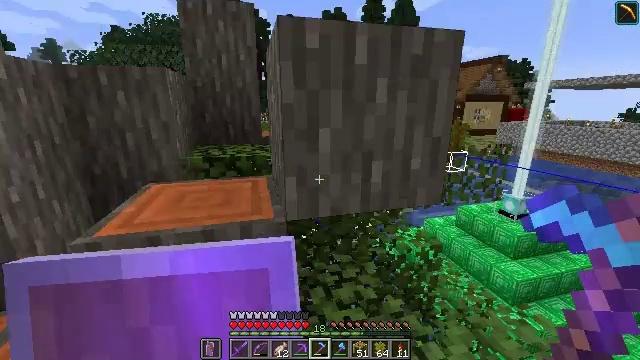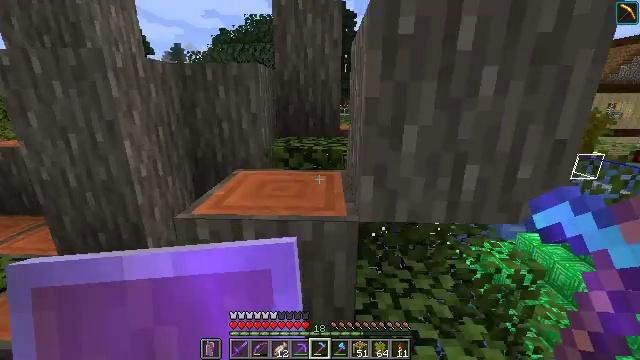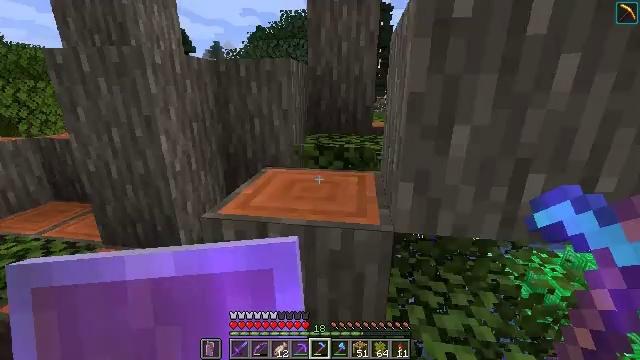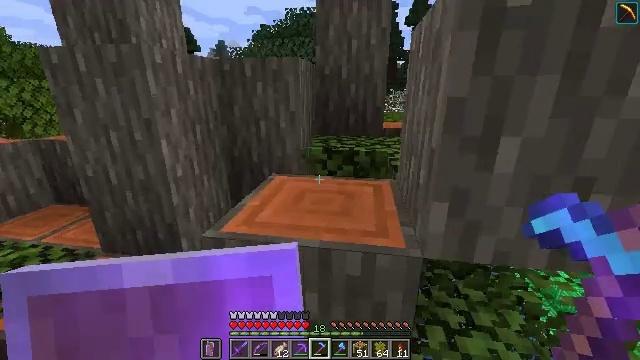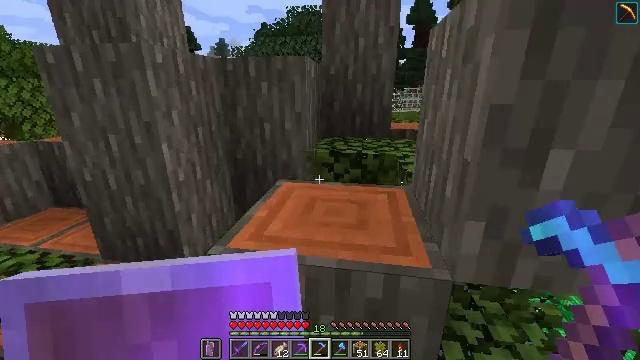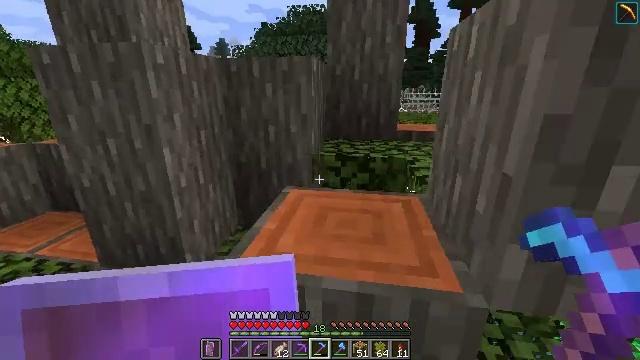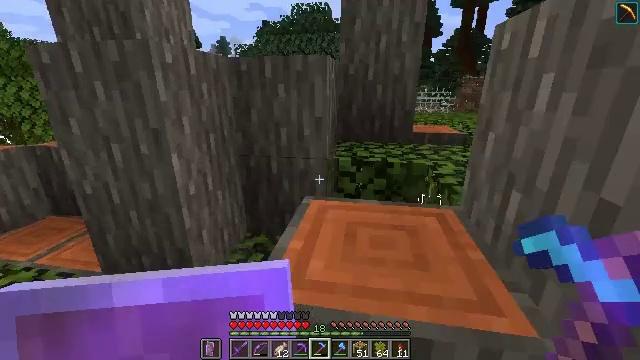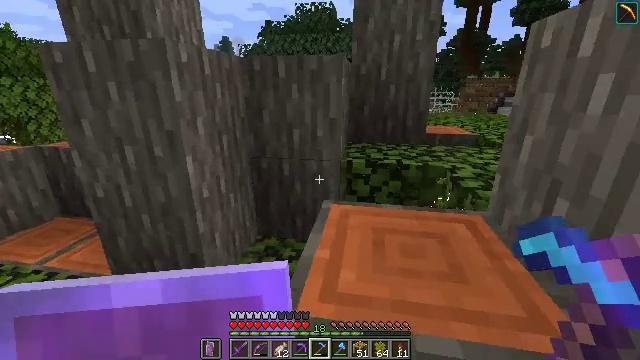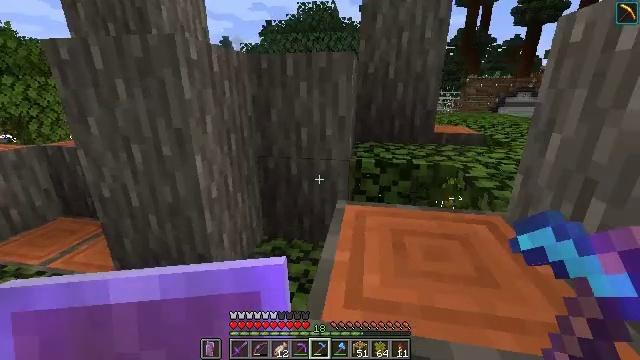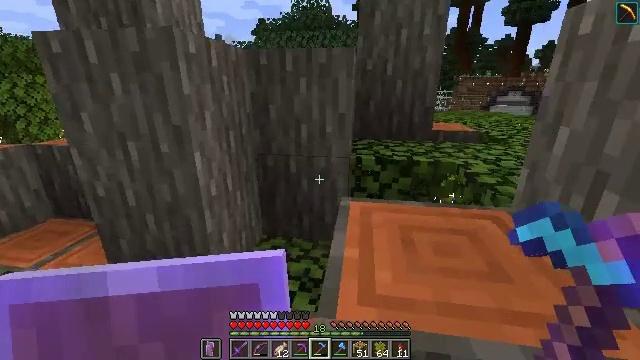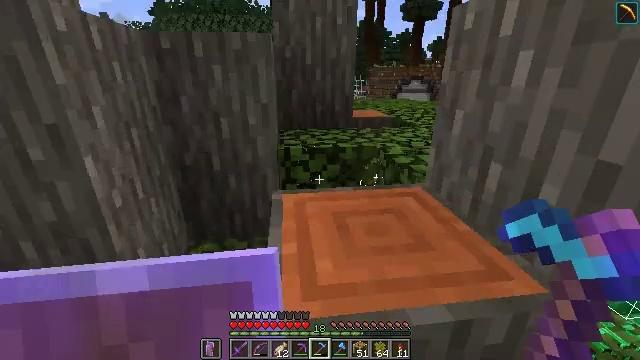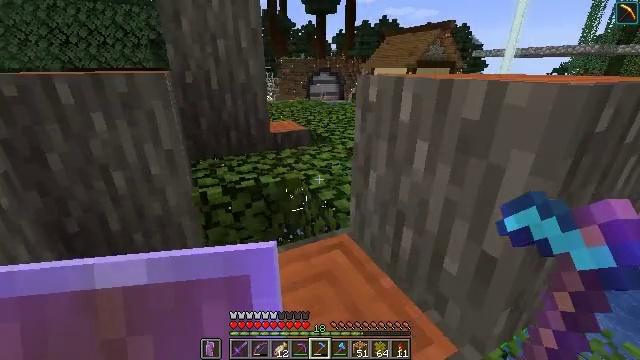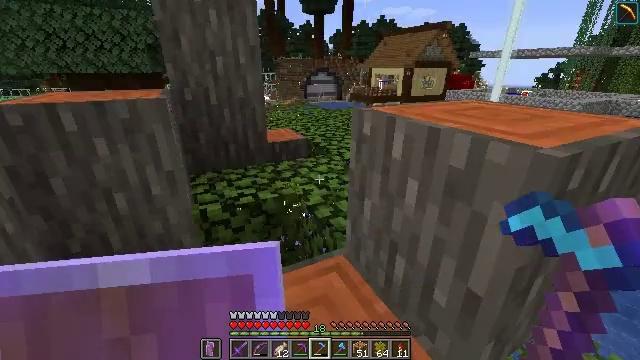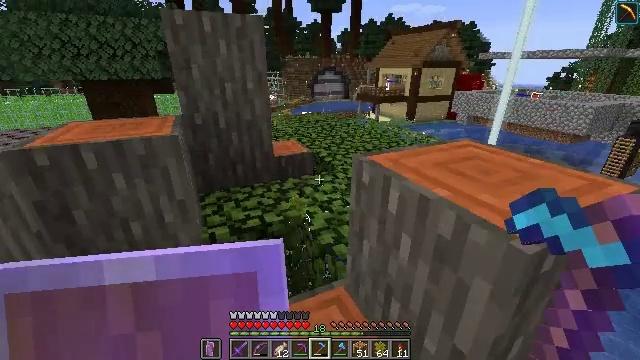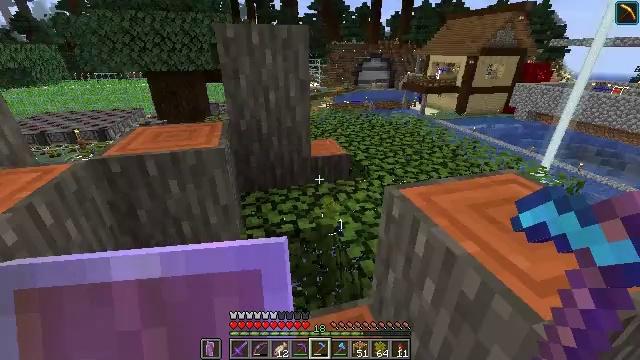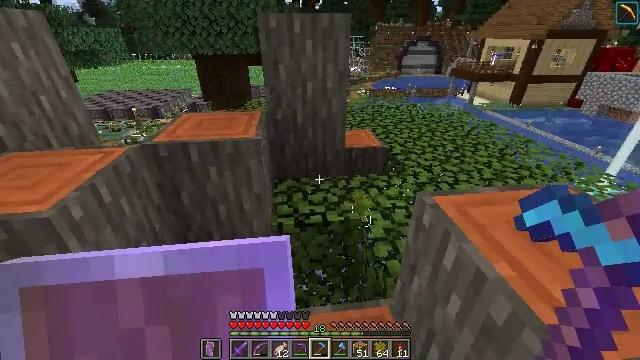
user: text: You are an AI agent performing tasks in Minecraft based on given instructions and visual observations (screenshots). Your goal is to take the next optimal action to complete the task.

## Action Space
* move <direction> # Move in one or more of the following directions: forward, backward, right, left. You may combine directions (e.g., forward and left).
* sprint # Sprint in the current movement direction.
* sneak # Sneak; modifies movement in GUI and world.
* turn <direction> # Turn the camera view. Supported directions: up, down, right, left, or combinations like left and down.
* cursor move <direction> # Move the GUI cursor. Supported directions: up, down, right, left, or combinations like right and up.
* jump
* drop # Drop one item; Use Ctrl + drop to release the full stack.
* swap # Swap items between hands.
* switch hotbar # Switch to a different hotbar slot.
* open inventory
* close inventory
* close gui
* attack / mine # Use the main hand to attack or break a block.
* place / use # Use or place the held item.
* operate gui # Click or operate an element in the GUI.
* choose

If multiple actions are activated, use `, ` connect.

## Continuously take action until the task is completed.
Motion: motion action
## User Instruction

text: Gather acacia leaves by breaking them.
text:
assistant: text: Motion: move forward, turn left and down
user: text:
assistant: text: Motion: move forward, turn left
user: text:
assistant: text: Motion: move forward and move left
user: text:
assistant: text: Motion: move forward and move left
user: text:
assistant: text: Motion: move forward and move left
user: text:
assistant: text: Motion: move left
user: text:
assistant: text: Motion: no_op
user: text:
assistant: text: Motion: no_op
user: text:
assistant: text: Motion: turn right
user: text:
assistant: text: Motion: move forward, turn right and down
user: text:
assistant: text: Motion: move forward, turn right and down, jump
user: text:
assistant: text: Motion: move forward, jump
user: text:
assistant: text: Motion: move forward, turn left, jump
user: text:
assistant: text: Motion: move forward, turn left and down, jump
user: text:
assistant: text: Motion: move forward, turn left and down
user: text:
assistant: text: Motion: move forward, turn left and down
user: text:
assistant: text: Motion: move forward
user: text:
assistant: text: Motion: move forward
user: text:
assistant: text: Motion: move forward
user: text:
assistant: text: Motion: move forward
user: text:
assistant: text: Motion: move forward and move left, turn right and down
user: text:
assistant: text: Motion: move forward and move left, turn right and down
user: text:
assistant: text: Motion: move forward and move left, turn right and down
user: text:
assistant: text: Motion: move forward and move left, turn right and down
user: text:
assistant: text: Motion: move forward and move left
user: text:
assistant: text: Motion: turn right
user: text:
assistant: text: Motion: turn right
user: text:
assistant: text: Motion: turn right
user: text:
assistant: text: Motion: turn right
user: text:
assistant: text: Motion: turn right